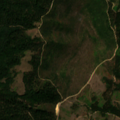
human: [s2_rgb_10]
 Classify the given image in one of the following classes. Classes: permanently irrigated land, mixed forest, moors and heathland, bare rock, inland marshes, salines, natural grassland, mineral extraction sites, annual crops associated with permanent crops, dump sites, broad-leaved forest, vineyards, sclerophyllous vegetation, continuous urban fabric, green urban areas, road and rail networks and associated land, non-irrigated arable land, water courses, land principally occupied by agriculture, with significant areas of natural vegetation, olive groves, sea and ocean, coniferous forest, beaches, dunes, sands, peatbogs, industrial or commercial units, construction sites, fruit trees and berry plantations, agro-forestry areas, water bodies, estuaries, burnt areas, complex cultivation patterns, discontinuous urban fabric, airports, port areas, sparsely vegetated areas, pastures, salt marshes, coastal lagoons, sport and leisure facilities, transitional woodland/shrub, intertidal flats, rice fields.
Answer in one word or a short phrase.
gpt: complex cultivation patterns, broad-leaved forest, transitional woodland/shrub